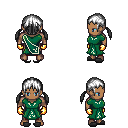
a pixel art fantasy rpg character, male body template, human, dark skin, sash dress, red pants, white twin-tailed hairstyle, gold gloves, gray slippers, four views (front, back, left, right), 2x2 character sprite sheet, small pixel art, hard edges, no anti-aliasing